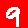
Digit: 9